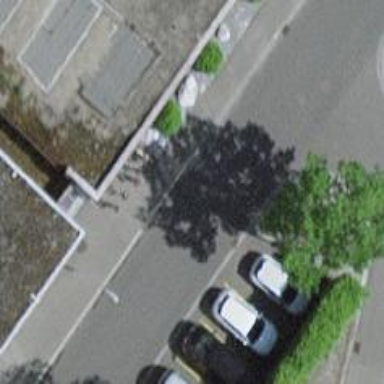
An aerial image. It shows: Residential road with asphalt surface. There is sidewalk on the left side.